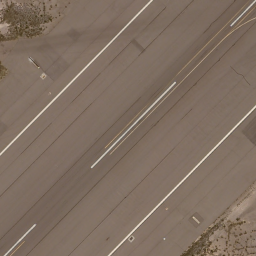
Label: runway